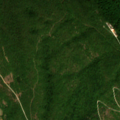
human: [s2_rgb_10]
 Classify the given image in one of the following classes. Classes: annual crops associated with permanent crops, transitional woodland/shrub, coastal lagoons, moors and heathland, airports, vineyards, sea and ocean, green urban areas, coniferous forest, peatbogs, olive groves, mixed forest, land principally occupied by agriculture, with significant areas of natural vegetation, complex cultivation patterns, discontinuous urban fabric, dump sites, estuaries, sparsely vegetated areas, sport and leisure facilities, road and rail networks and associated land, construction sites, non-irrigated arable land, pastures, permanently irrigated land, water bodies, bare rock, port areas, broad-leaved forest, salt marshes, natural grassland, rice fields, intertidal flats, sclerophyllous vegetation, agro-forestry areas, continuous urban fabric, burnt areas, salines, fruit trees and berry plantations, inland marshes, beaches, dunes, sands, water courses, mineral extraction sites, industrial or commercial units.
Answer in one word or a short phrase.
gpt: broad-leaved forest, mixed forest, transitional woodland/shrub